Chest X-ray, PA view. Patient: 50 years old, sex F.
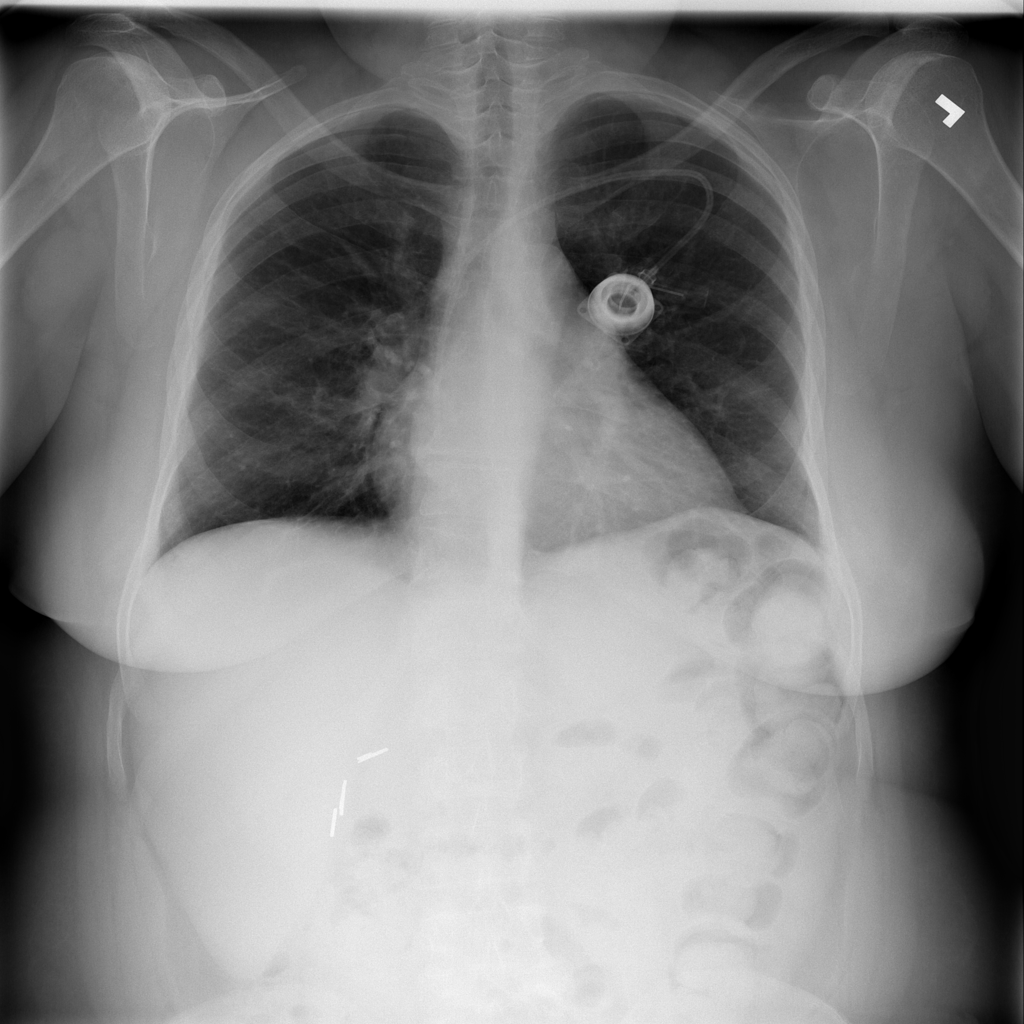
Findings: No Finding